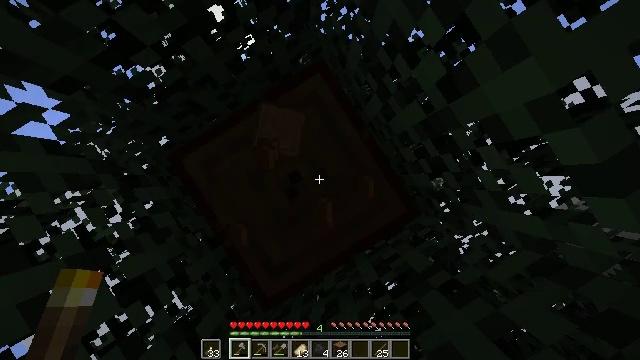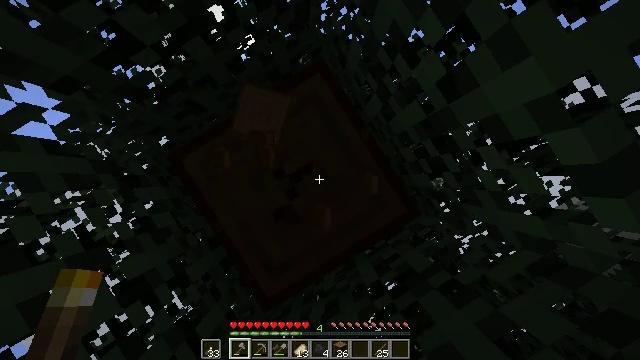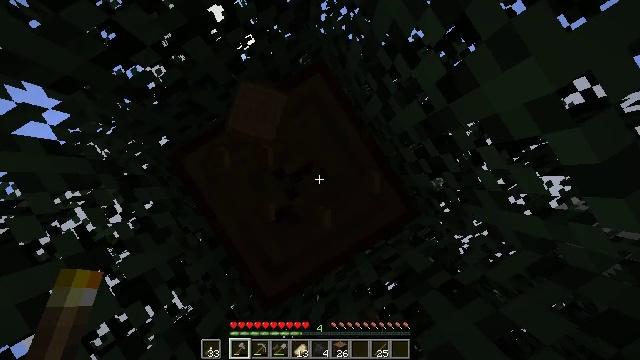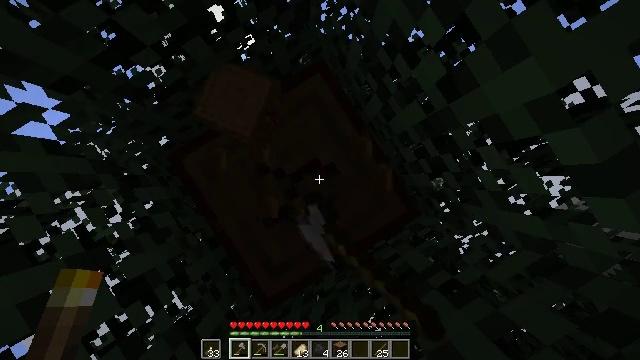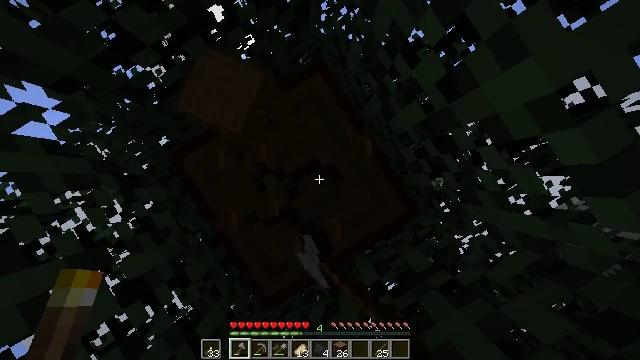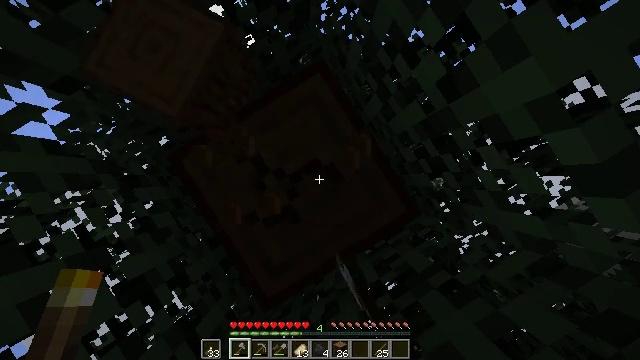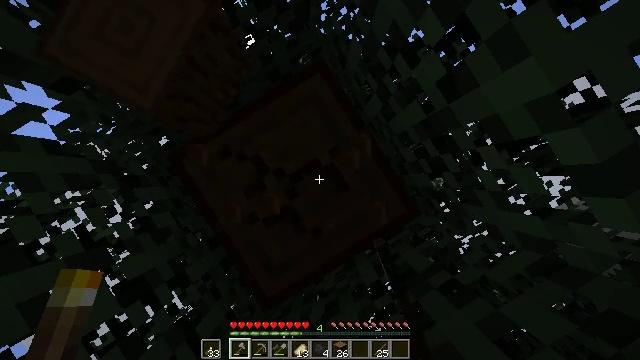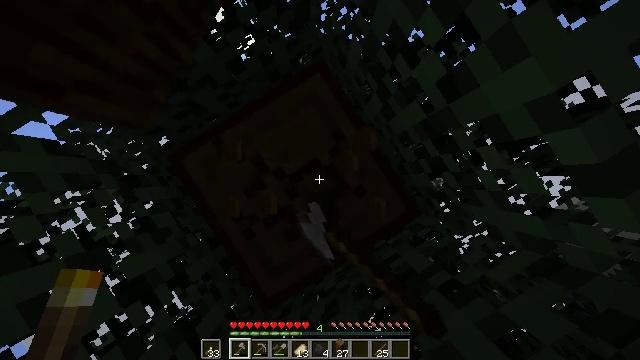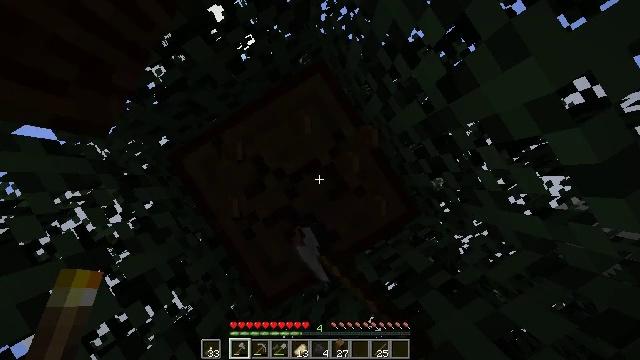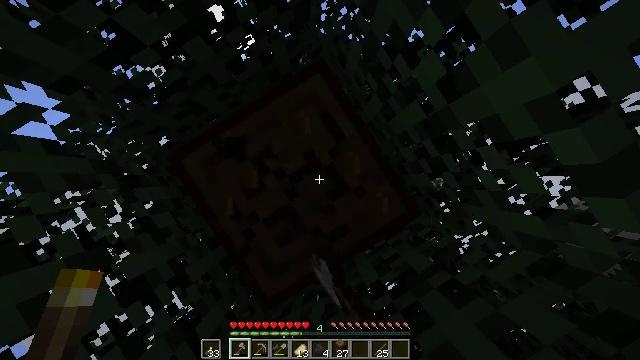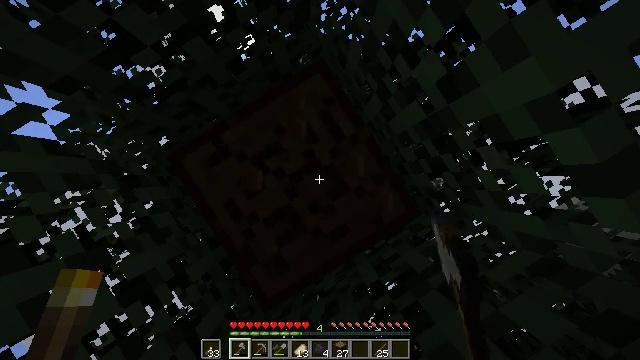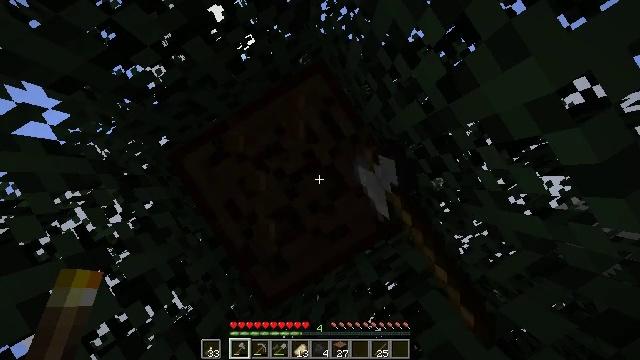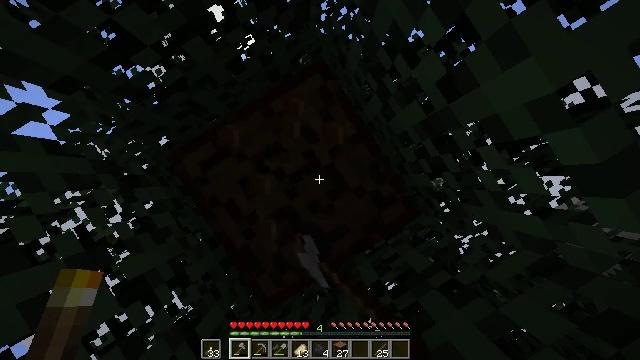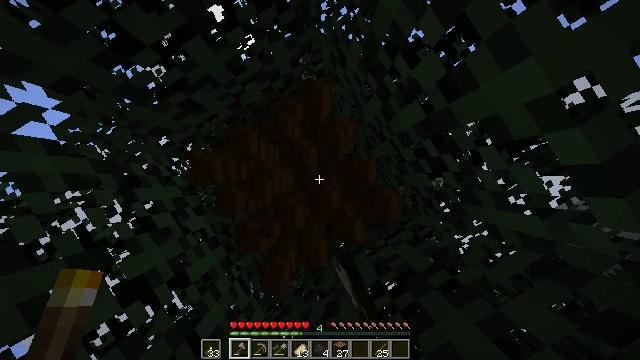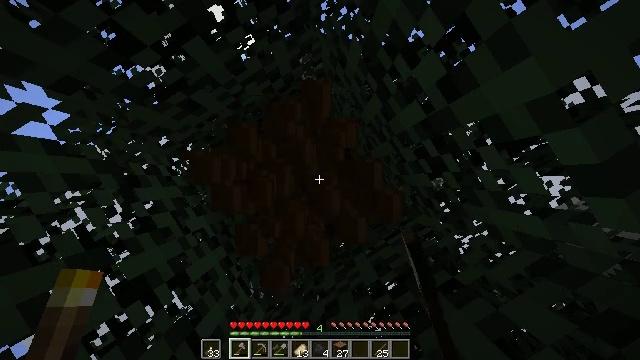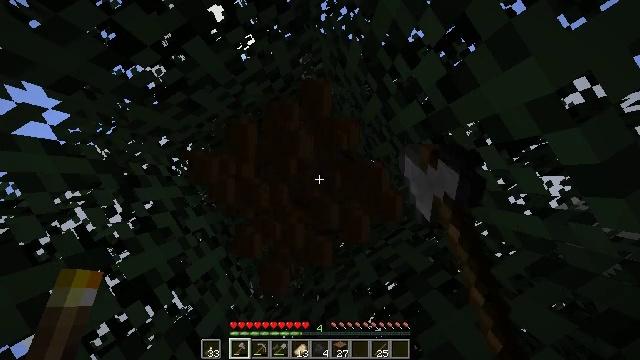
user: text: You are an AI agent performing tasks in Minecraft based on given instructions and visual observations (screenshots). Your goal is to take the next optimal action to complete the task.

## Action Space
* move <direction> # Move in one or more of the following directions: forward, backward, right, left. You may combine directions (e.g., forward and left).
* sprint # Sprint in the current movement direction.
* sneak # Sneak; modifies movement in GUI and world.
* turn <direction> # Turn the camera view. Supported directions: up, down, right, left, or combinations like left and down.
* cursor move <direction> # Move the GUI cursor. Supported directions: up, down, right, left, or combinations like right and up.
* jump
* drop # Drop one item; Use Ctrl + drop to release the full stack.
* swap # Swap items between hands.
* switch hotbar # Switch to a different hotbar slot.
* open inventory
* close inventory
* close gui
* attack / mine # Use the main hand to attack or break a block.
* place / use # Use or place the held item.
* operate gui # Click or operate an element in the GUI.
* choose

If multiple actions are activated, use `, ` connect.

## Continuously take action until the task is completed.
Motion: motion action
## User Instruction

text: Break the spruce log from the tree.
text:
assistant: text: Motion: attack / mine
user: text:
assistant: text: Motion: attack / mine
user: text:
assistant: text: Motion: attack / mine
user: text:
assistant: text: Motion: attack / mine
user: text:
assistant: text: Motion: attack / mine
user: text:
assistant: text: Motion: attack / mine
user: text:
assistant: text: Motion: attack / mine
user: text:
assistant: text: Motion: attack / mine
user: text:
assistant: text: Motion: attack / mine
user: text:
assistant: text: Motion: attack / mine
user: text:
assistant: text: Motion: attack / mine
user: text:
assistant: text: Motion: attack / mine
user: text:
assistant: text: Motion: attack / mine
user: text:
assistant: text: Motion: attack / mine
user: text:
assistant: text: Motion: attack / mine
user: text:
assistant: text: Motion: attack / mine
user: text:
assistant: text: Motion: attack / mine
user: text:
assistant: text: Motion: attack / mine
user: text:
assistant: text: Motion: attack / mine
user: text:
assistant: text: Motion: attack / mine
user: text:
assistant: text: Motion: attack / mine
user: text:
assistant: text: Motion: attack / mine
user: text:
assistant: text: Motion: attack / mine
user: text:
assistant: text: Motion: attack / mine
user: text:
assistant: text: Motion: attack / mine
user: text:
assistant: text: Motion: attack / mine
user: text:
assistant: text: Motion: attack / mine
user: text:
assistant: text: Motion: attack / mine
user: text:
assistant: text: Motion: attack / mine
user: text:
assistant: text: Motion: attack / mine